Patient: sex M, age 72
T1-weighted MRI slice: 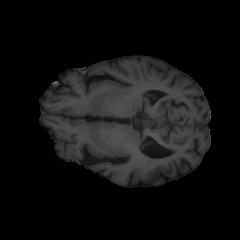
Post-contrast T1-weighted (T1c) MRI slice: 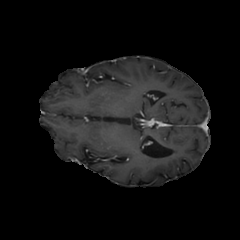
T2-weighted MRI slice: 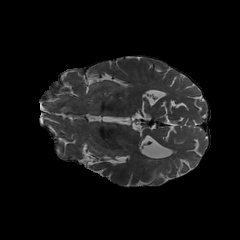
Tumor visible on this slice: yes
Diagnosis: Glioblastoma, IDH-wildtype
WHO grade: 4